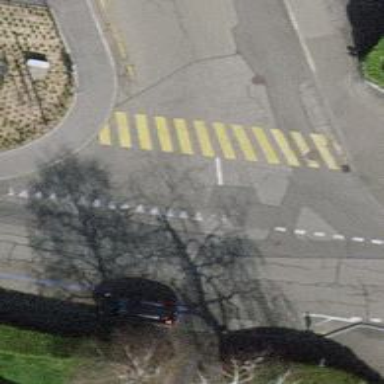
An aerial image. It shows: Marked road crossing.